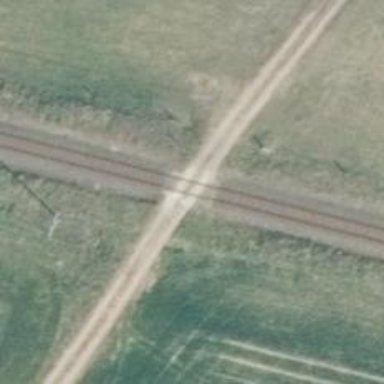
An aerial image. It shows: Railway level crossing.